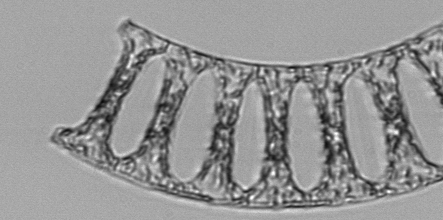
Label: Eucampia